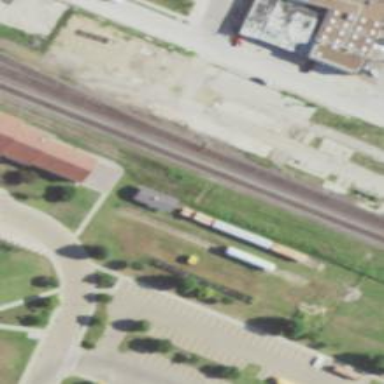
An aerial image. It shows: Abandoned railway.